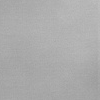
Atmospheric dust classification: dusty